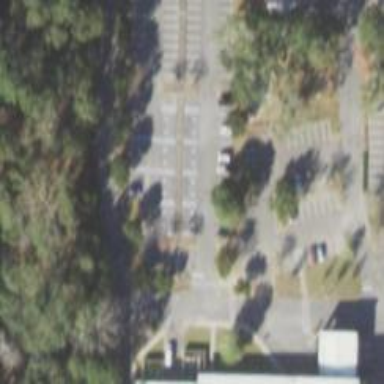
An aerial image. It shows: Parking space is available.